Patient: sex F, age 74
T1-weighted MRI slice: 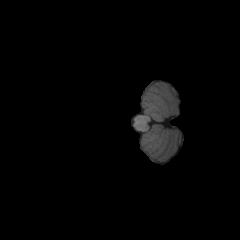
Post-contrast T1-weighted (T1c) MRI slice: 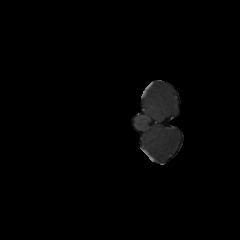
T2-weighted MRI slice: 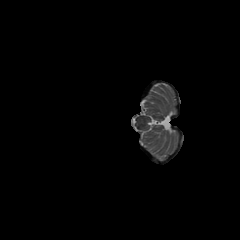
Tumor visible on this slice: no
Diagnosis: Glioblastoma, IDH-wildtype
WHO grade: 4